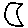
Label: moon